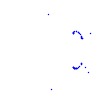
Particle: proton